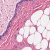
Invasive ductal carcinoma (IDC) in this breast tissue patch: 0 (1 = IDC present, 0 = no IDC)